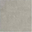
Piece: xx